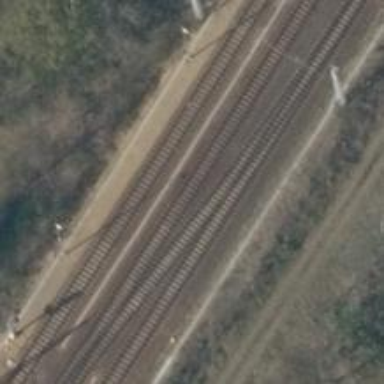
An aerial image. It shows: Railway track with contact lines for electrification.